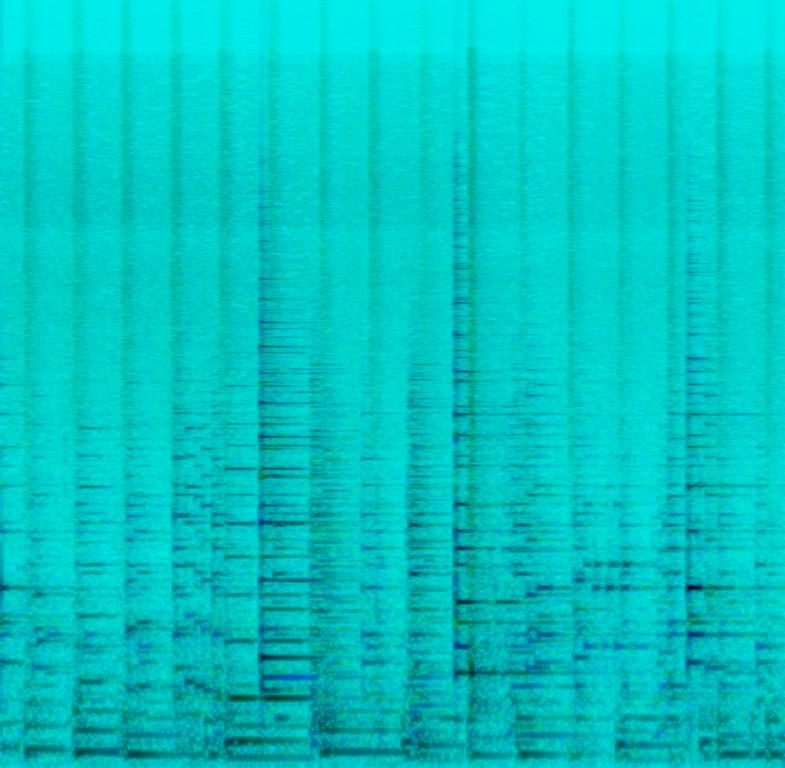
The jazz music features a piano improvising with somewhat thick textures. A double bass plays a laid-back melody in the low register, for the most time with one note every two beats. The drummer plays a light rhythm employing a brush technique, rather than using sticks. The music has a swing feel to it.